Field crop: maize
Growth stage: 2
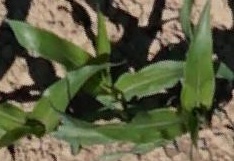
Species: maize